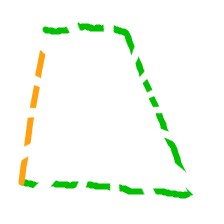
Shape: trapezoid